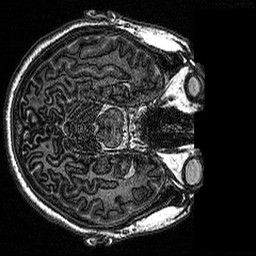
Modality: MP2RAGE
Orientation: axial
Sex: male
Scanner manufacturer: siemens
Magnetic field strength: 3 T
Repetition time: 5 s
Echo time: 0.00292 s